Field crop: maize
Growth stage: 2
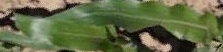
Species: maize